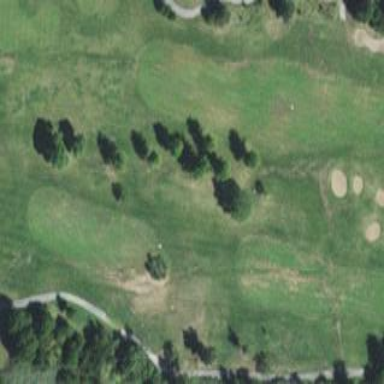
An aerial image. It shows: Well-maintained grassy area known as fairway on golf course.